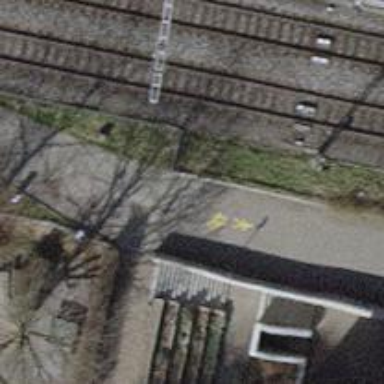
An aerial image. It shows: Bollard.